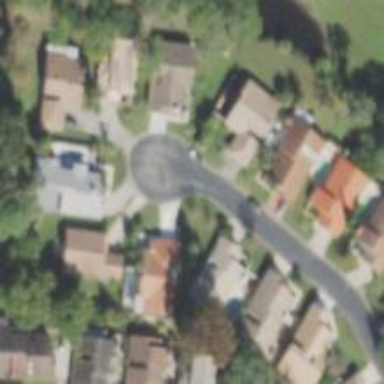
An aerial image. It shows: Turning circle on the road.